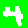
Digit: 4